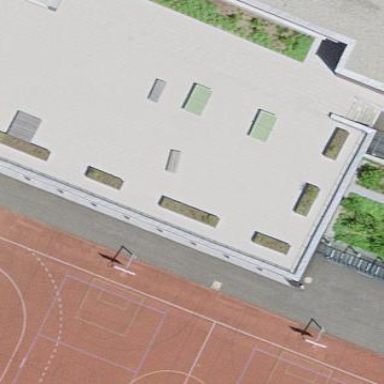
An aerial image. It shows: Schoolyard designated as leisure land.